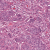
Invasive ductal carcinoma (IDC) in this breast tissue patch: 1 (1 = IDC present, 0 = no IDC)